Interaction volume radius: 5 \u00c5
Interaction volume height: 10 \u00c5
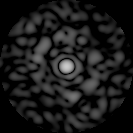
Disorder parameter: 0.8968